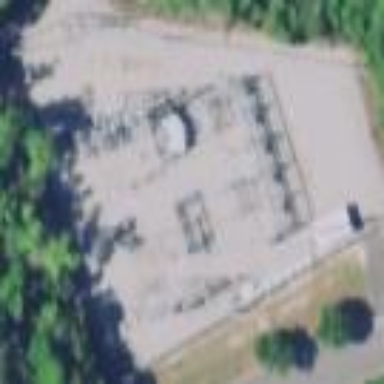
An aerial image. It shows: Distribution level power substation enclosed by fence.